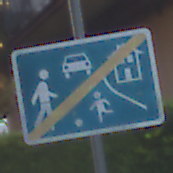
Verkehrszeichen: EndeVerkehrsberuhigterBereich
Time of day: SunriseSunset
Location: Outdoor (Urban)
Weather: Clear
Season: NotSpecified
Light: Natural